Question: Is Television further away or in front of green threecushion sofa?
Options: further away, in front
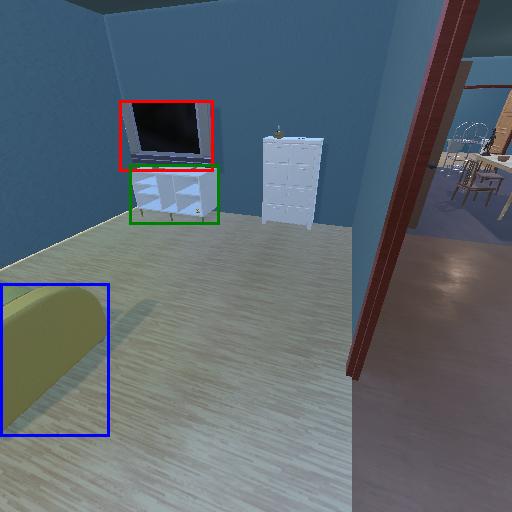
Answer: further away